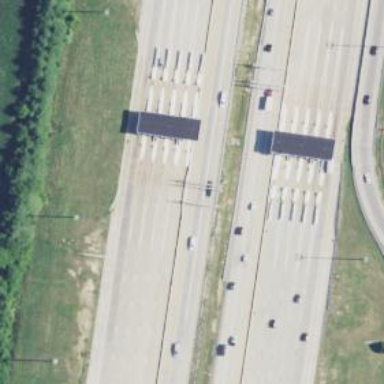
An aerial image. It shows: Toll gantry on the road.